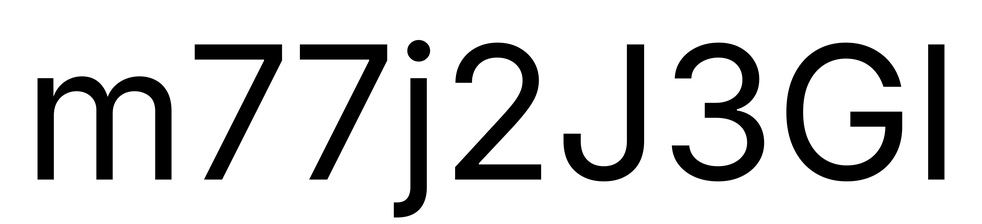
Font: Inter_Regular